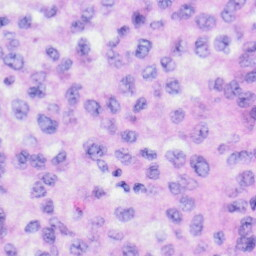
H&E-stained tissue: Liver